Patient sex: F
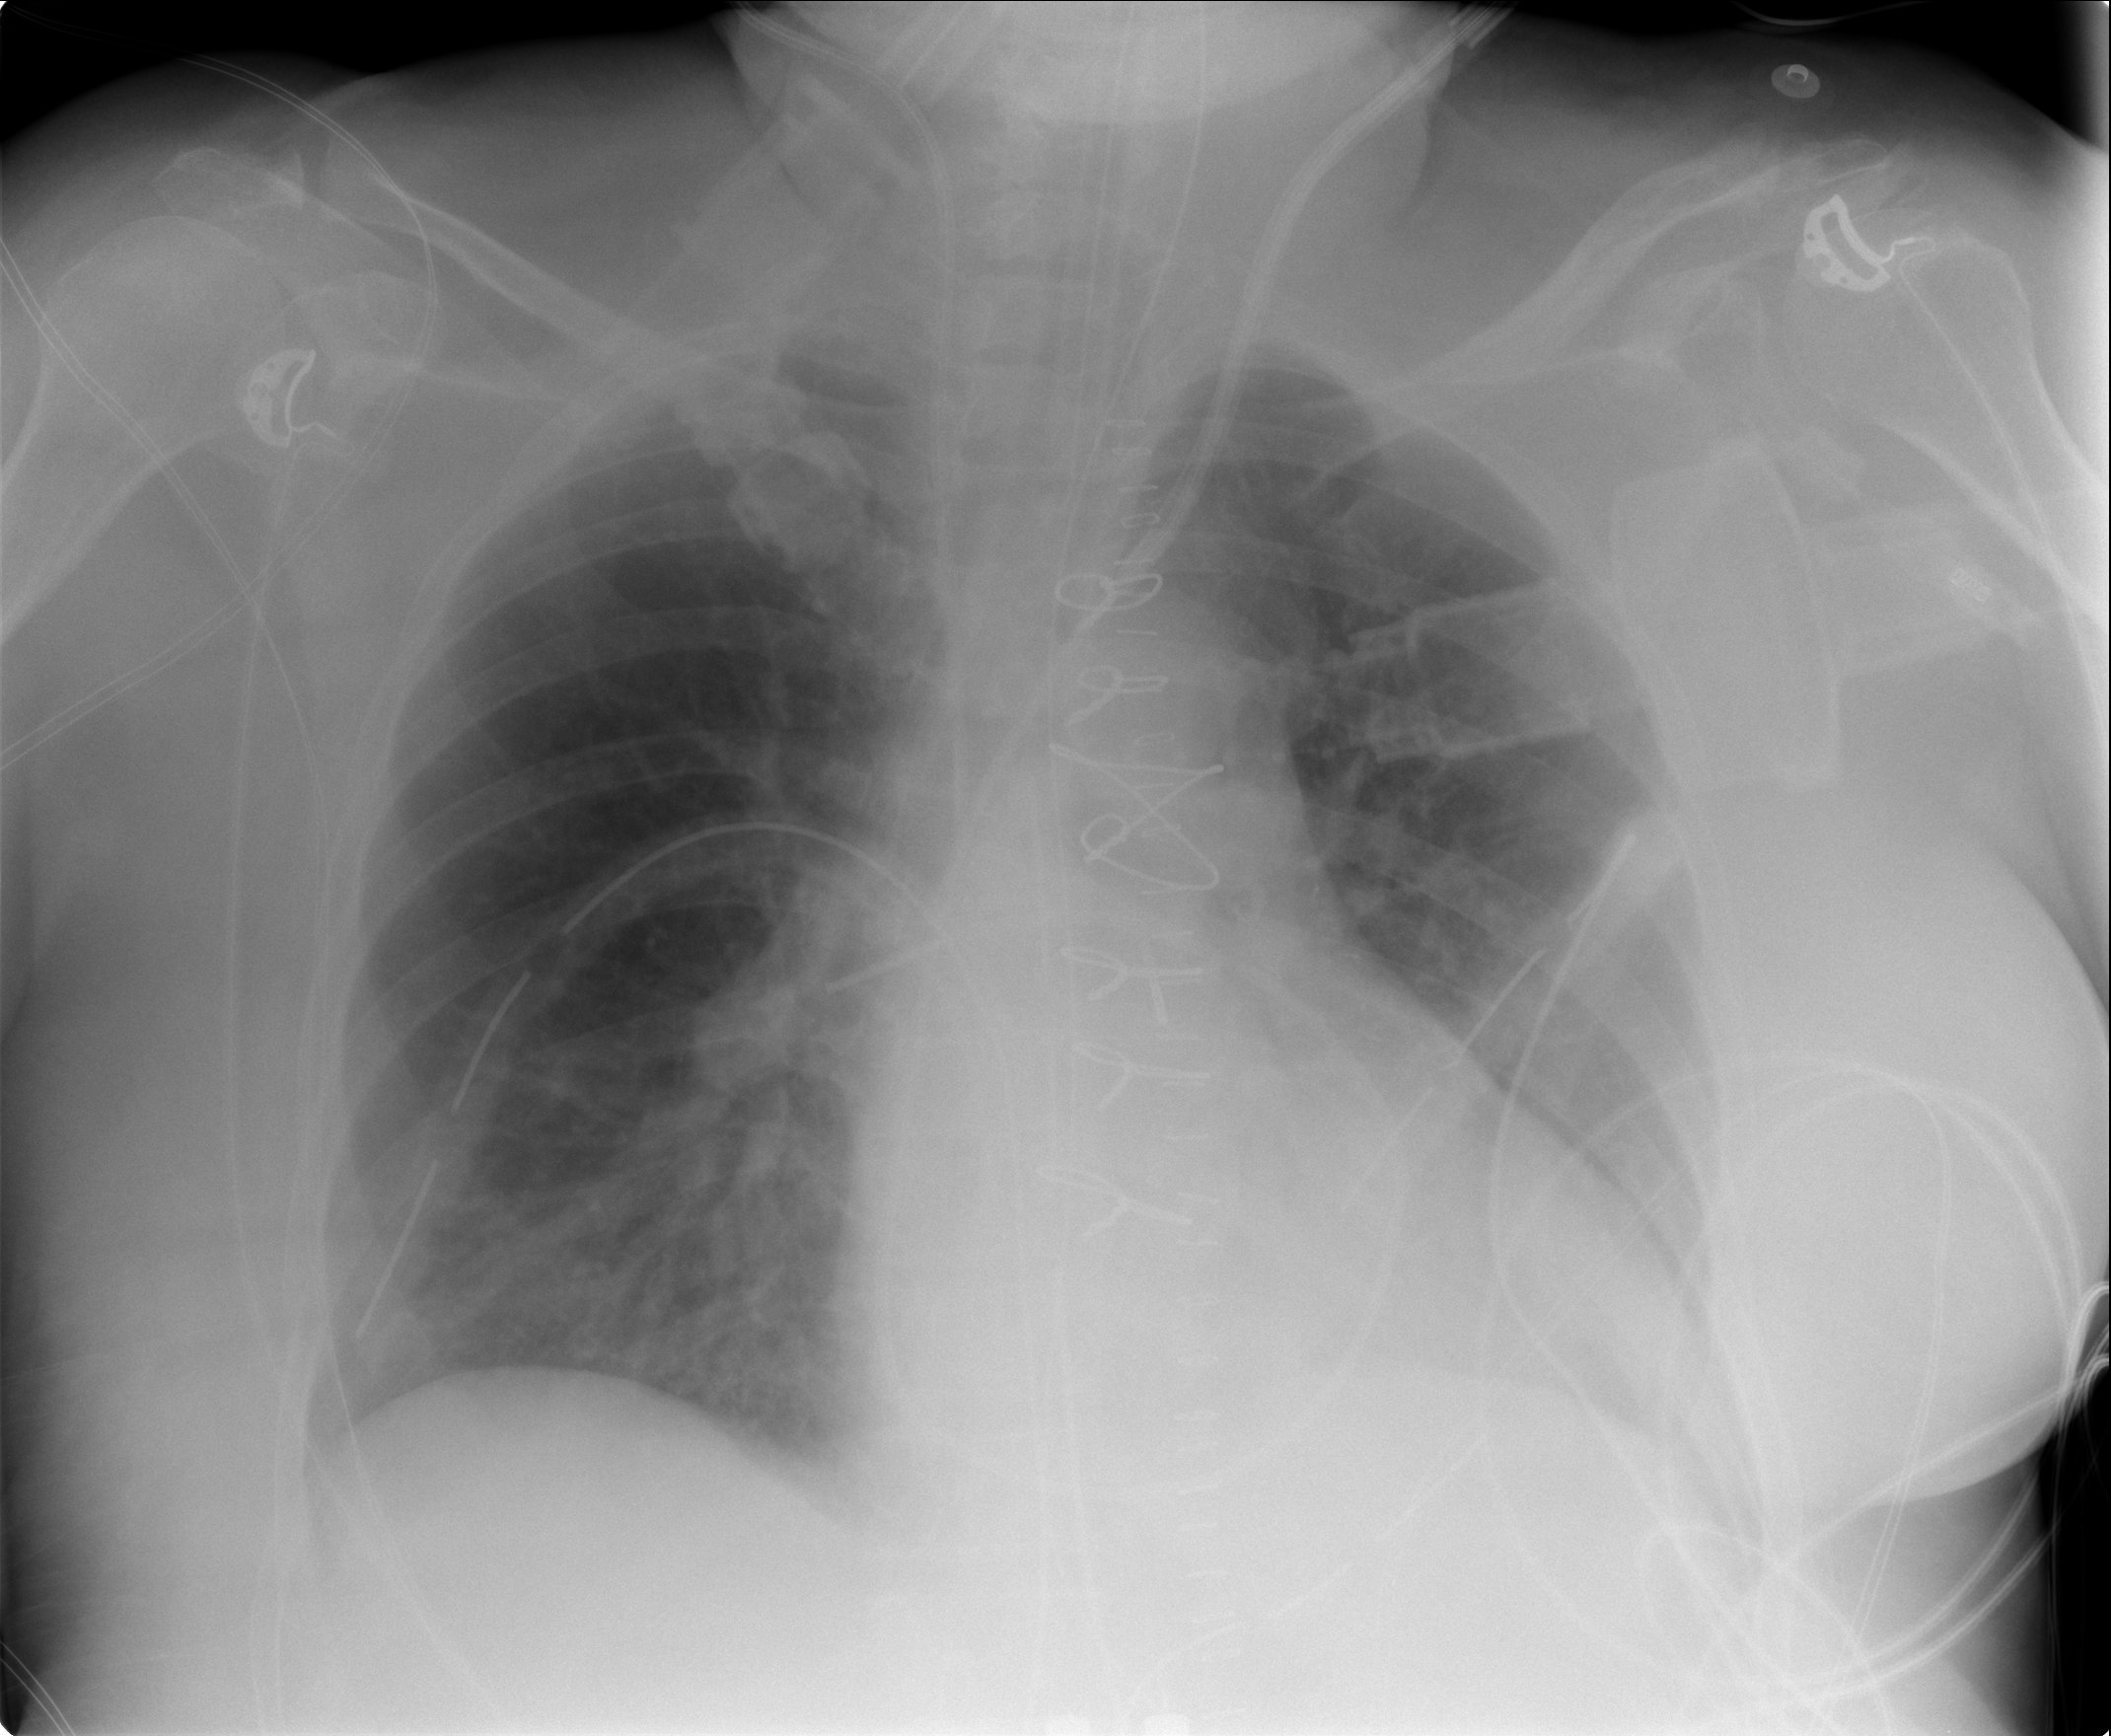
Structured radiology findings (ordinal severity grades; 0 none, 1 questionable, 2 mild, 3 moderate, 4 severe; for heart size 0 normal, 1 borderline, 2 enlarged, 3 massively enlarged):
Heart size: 2
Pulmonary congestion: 0
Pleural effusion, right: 0
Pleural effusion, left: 2
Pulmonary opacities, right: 0
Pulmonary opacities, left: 0
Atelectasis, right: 0
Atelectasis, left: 2